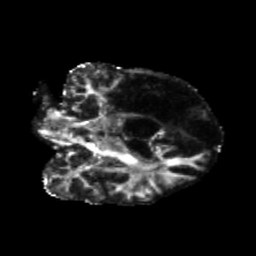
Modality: FA
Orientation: coronal
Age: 49
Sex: male
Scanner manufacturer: siemens
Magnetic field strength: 3 T
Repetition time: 5.25 s
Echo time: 0.08 s